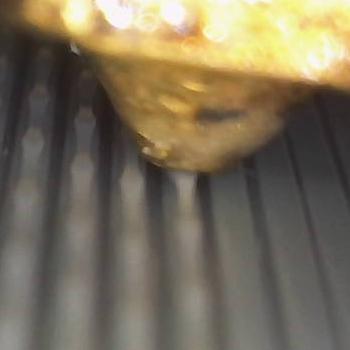
Flow rate: 33%